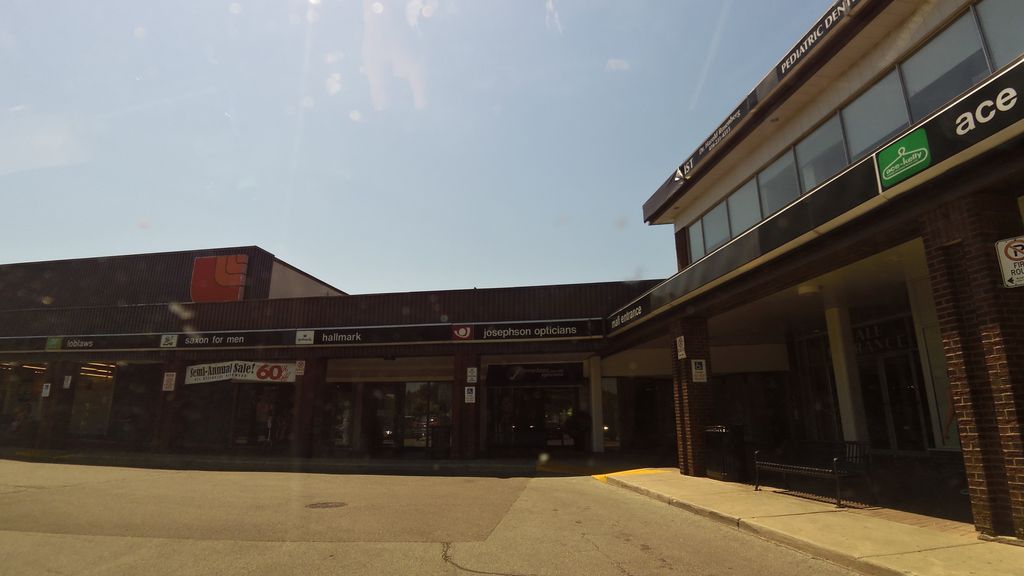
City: toronto